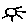
Label: sun